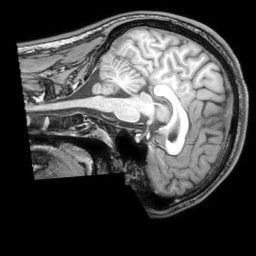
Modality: T1w
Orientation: sagittal
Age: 22
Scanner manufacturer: philips
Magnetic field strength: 3 T
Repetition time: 0.007 s
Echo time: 0.003501 s